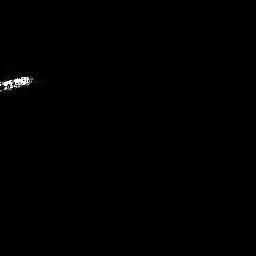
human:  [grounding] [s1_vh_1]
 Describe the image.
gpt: In the satellite image, there is  <ref>1 medium ship </ref> <box>[[0, 28, 13, 35, 0]]</box> located at left.